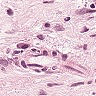
Metastatic tissue present: no